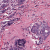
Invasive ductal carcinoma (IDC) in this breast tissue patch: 1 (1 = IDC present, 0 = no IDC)